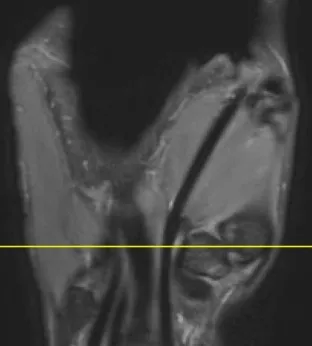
Cross-referenced coronal.
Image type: radiology (mri)